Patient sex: M
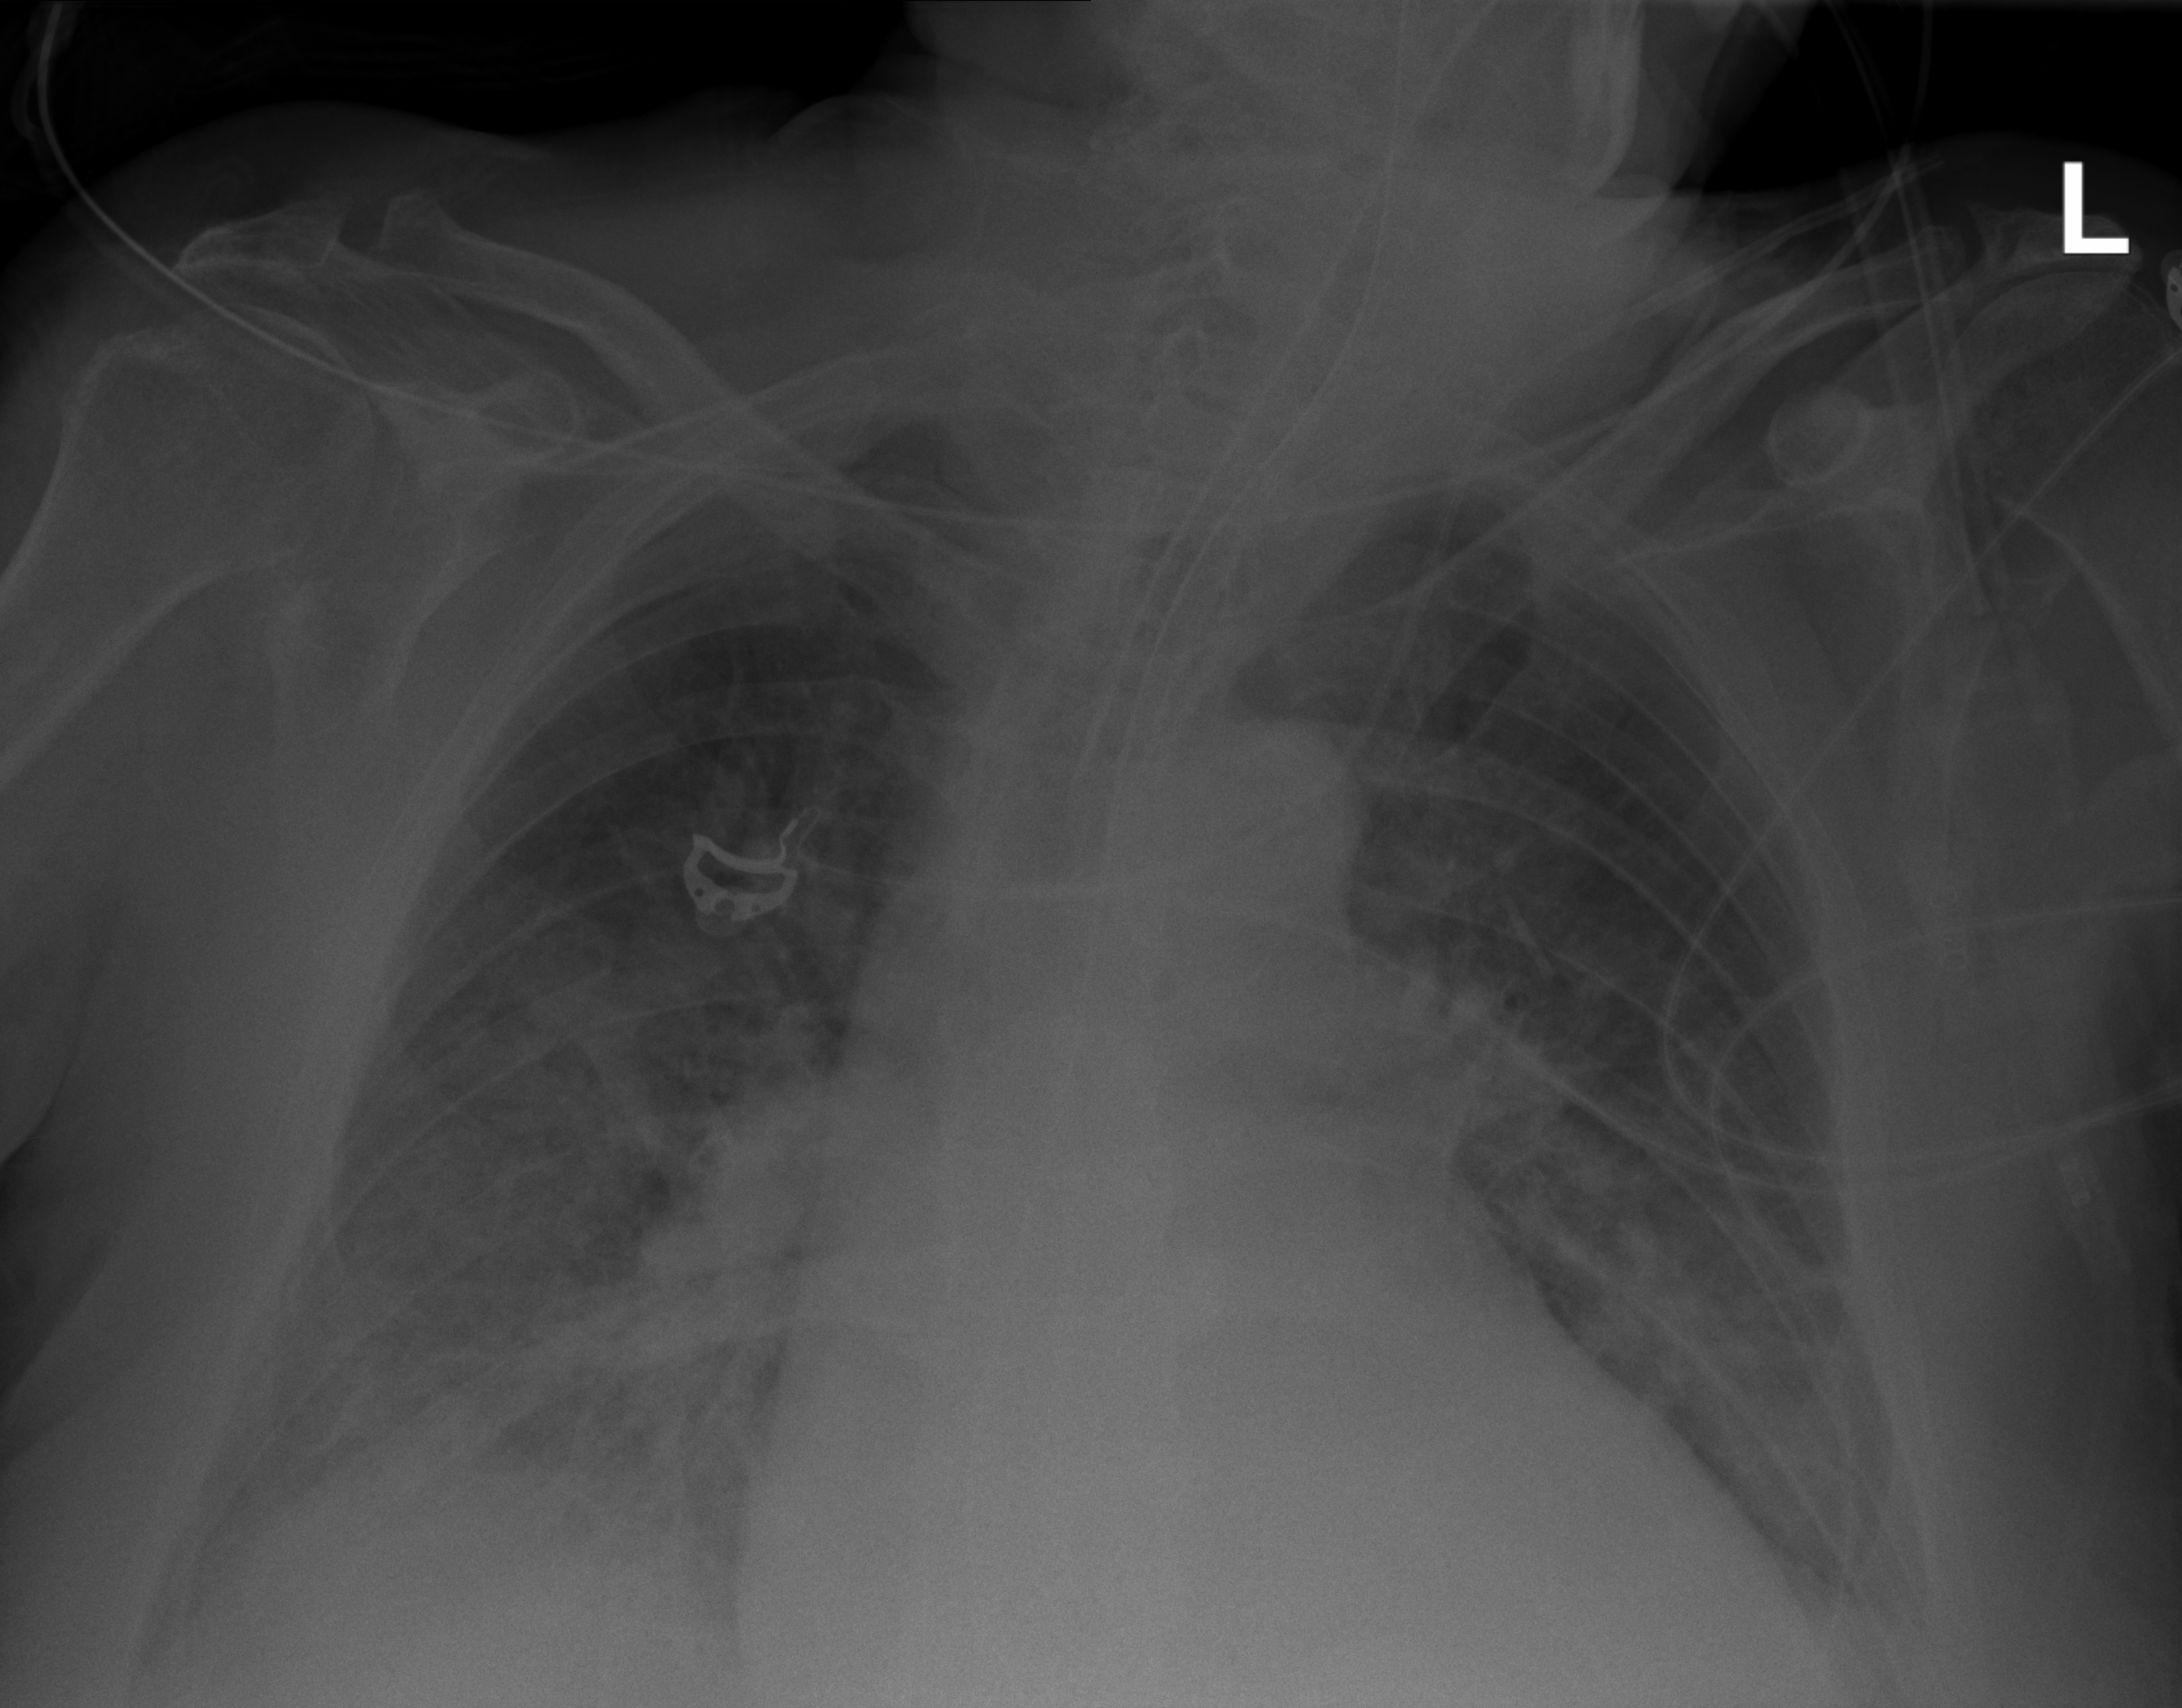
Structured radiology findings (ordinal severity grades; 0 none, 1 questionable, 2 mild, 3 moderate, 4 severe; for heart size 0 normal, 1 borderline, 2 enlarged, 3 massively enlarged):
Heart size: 2
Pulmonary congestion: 2
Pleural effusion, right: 2
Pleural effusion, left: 2
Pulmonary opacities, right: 3
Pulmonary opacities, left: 3
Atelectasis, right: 3
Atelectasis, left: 3